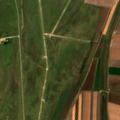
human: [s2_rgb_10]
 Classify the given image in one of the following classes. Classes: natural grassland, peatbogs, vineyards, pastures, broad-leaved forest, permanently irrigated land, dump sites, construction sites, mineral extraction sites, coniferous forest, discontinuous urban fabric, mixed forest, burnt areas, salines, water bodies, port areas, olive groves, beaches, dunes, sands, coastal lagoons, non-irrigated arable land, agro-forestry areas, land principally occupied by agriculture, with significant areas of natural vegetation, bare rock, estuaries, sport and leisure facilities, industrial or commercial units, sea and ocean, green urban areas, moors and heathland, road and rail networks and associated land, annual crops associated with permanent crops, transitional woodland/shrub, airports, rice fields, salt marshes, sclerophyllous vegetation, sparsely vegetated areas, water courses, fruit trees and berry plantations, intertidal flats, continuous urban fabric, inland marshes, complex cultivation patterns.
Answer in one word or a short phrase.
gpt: non-irrigated arable land, pastures